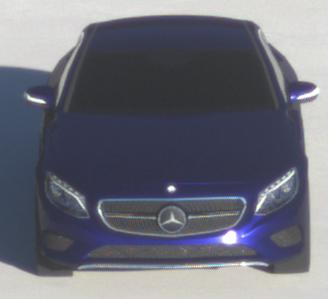
Make: Mercedes-Benz
Model: S 400 Coupé
Detailed model: S-Class (217) Coupé
Model produced from: 2015/10
Model produced until: 2017/09
Doors: 2
Color: blue
Road condition: dry road
Daytime: morning or afternoon
Contrast: high contrast